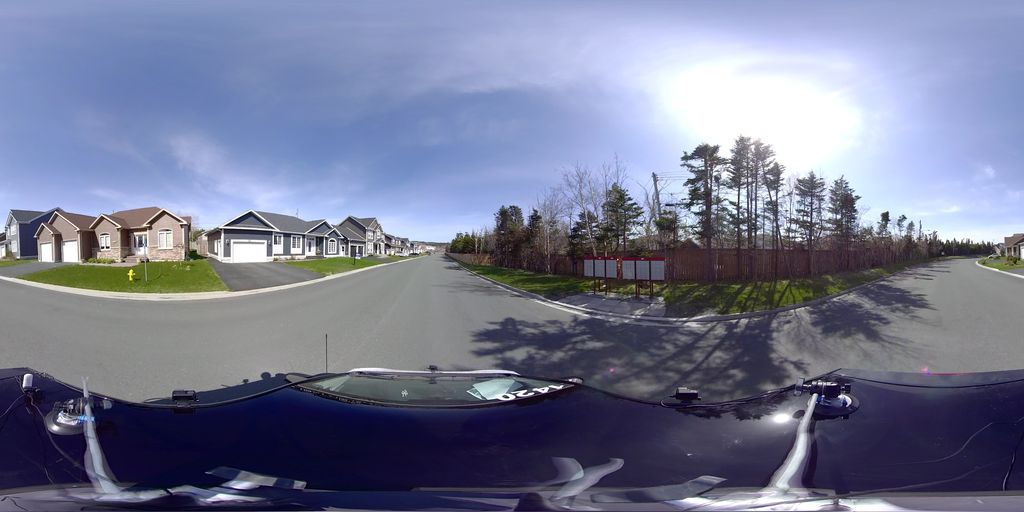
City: st_johns